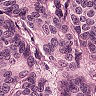
Metastatic tissue present: yes